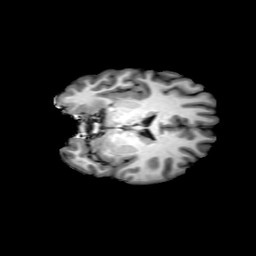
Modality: T1w
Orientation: coronal
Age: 22
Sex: female
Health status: healthy